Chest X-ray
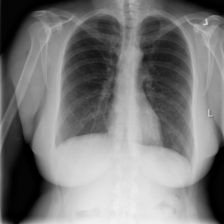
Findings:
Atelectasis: negative
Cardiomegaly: negative
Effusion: negative
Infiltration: negative
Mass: negative
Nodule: negative
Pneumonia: negative
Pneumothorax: positive
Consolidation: negative
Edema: negative
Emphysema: negative
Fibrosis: negative
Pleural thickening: negative
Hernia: negative